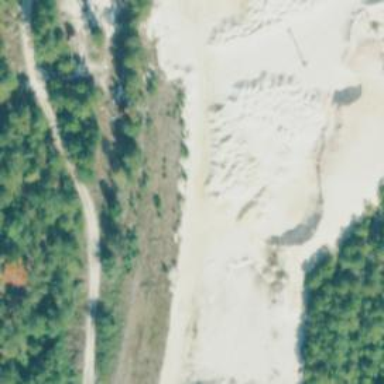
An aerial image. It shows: Disused railway spur dedicated for sand freight services.